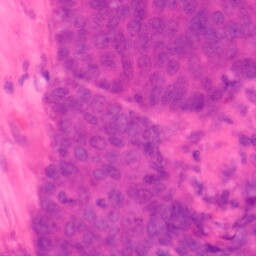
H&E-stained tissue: Colon